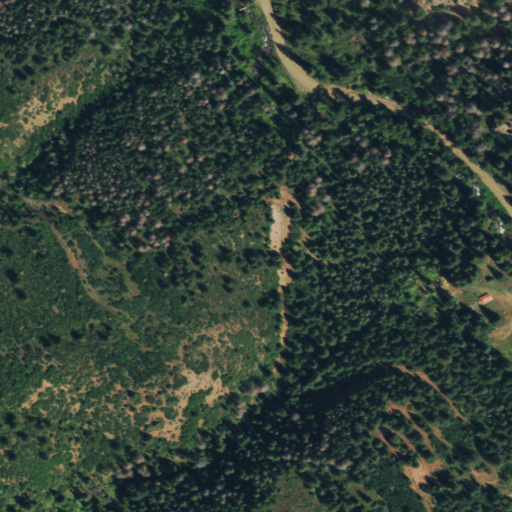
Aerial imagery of plain(s) in Colorado named Dewey Park containing evergreen forest, deciduous forest, shrub, woody wetlands, and open development